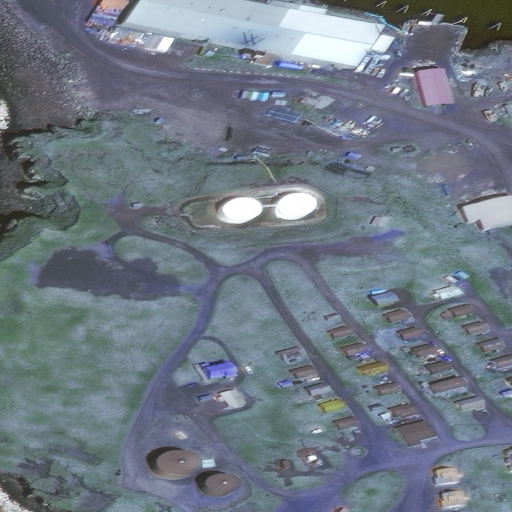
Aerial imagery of hill in Alaska named Village Hill containing only unknown